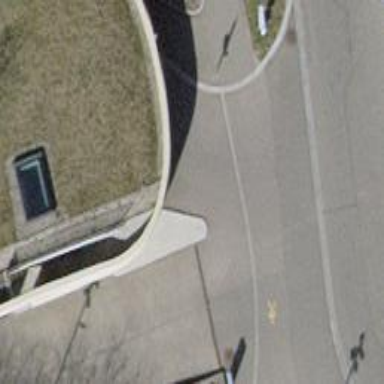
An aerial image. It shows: Parking entrance.